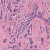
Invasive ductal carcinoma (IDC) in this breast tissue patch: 1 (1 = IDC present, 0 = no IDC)